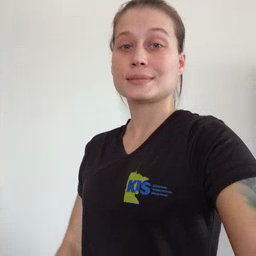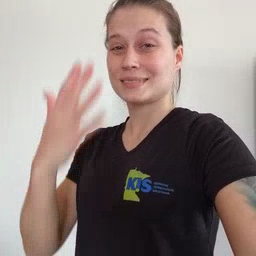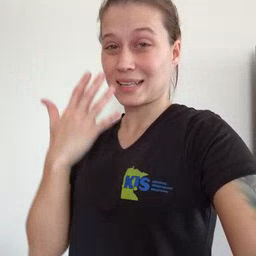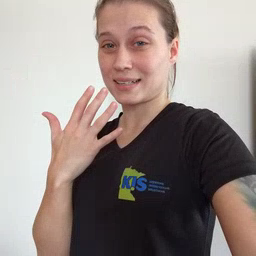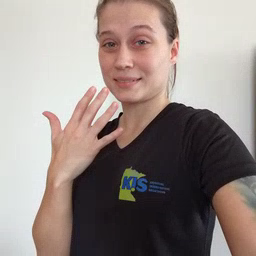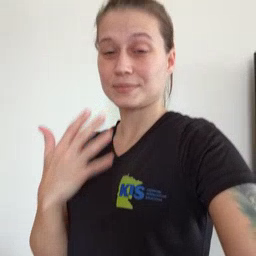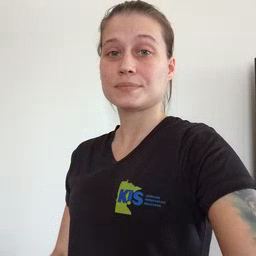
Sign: sad